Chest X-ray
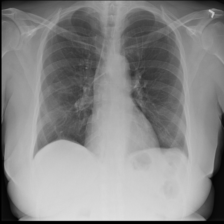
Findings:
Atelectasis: negative
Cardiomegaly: negative
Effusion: negative
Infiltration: negative
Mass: negative
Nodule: negative
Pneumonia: negative
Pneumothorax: negative
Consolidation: negative
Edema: negative
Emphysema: negative
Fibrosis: negative
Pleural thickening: negative
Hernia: negative